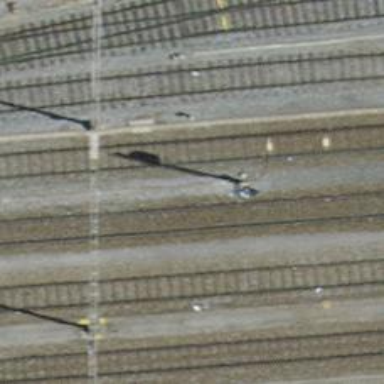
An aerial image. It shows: Railway signal.